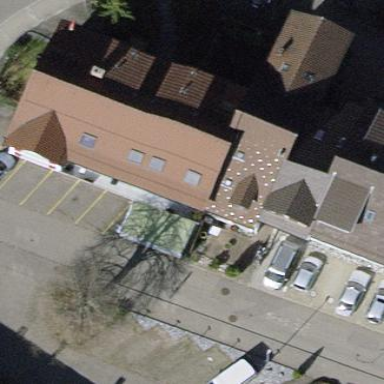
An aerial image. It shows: Gabled building.